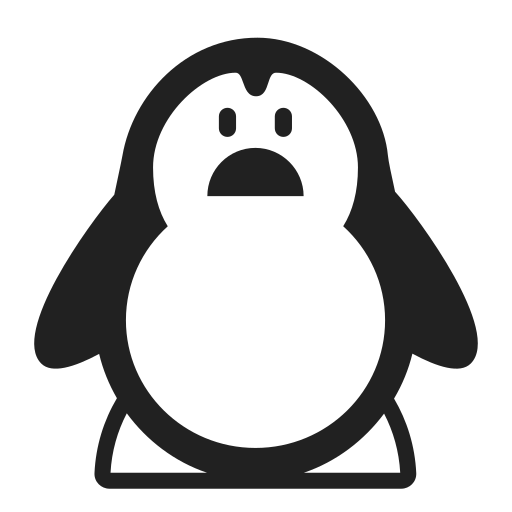
penguin high contrast